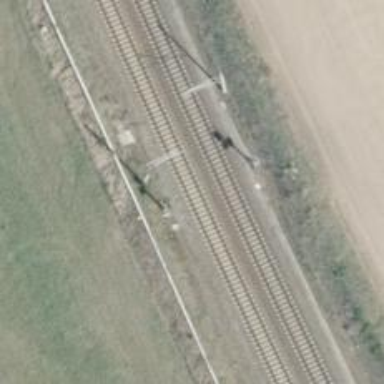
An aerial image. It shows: Railway signal.